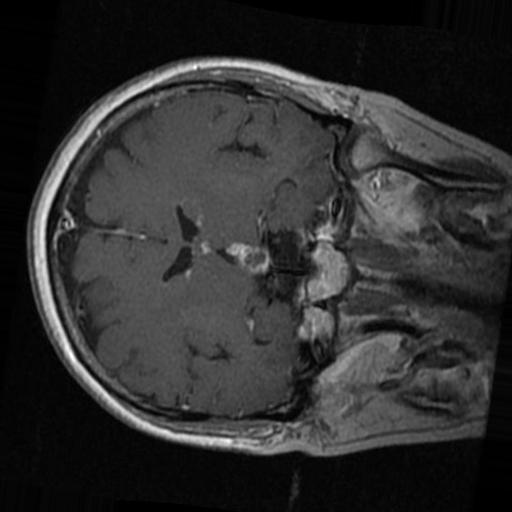
Label: brain_tumor